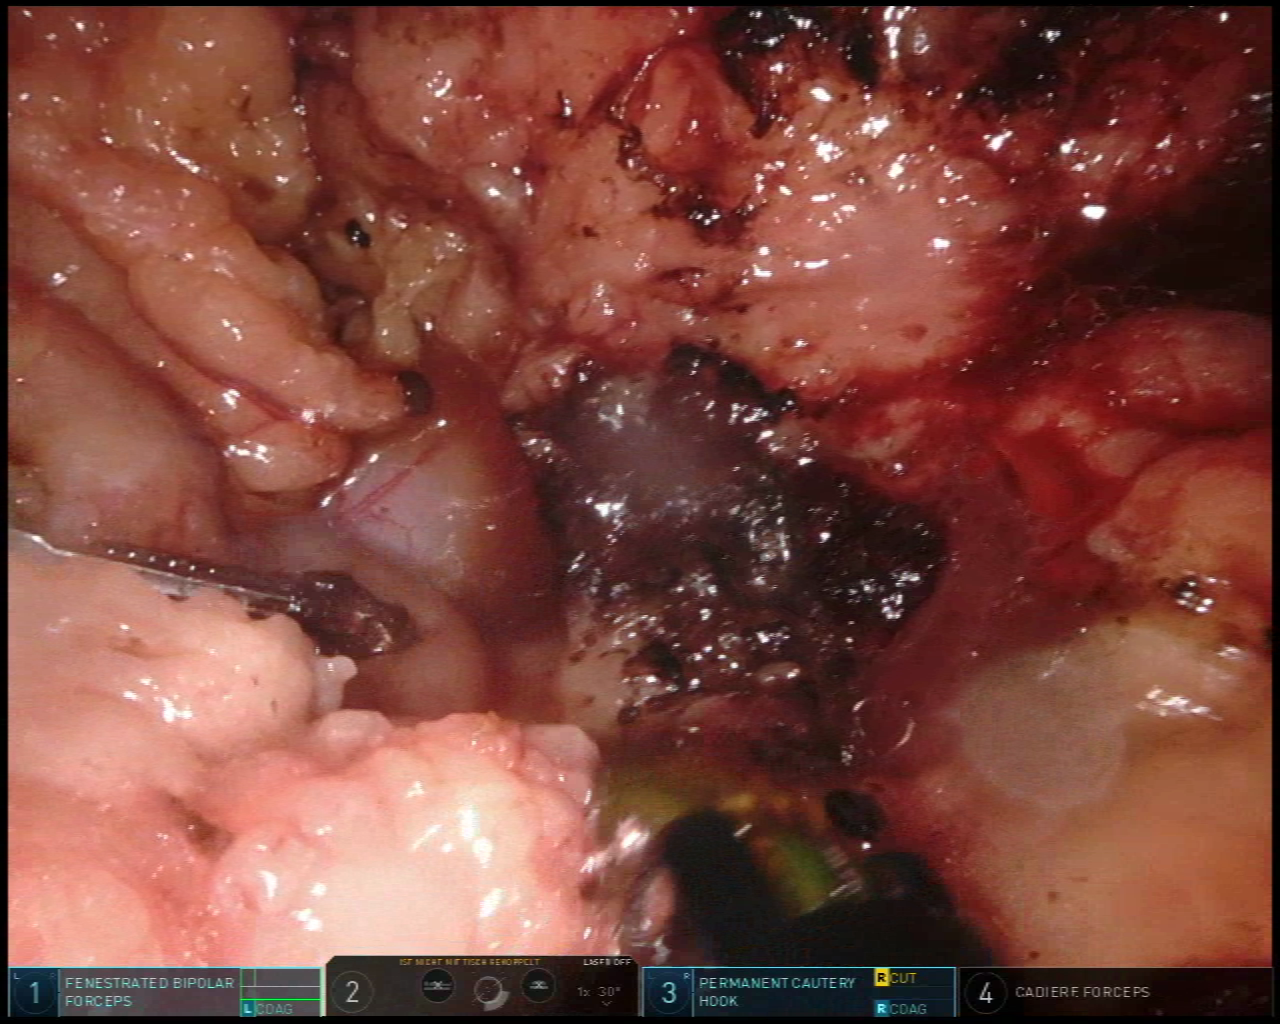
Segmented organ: stomach
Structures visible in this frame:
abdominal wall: no
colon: no
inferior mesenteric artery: no
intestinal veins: no
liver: no
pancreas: no
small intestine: no
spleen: no
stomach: yes
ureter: no
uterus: no
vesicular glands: no